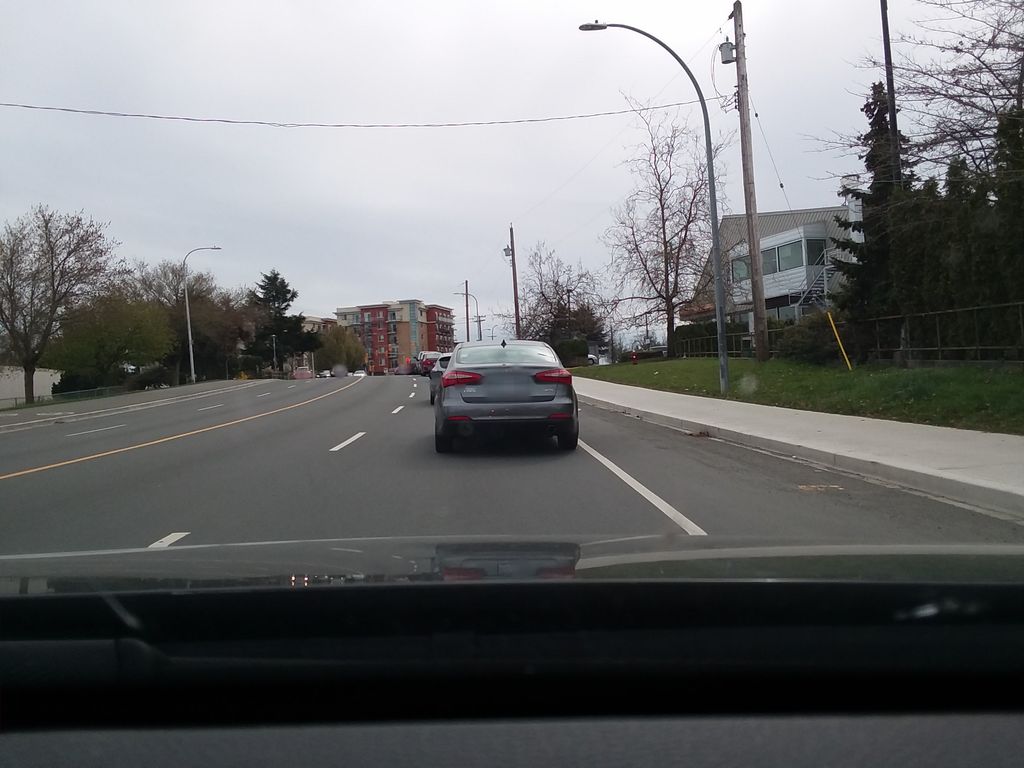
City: victoria